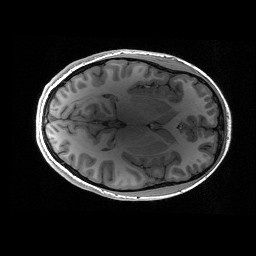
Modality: T1w
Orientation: axial
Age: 16
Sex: female
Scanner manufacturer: siemens
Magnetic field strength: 3 T
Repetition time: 2.53 s
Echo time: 0.00297 s